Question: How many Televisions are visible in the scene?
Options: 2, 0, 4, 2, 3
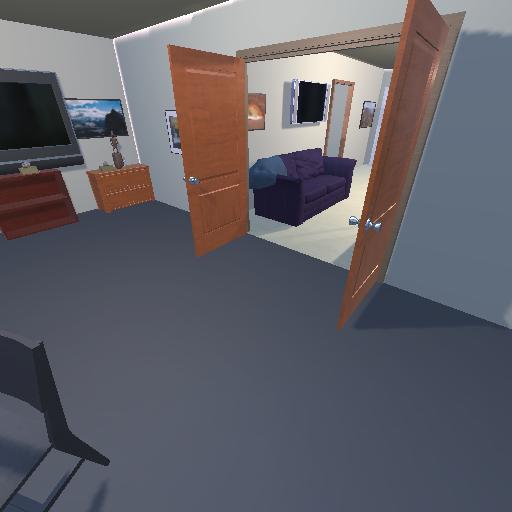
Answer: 2